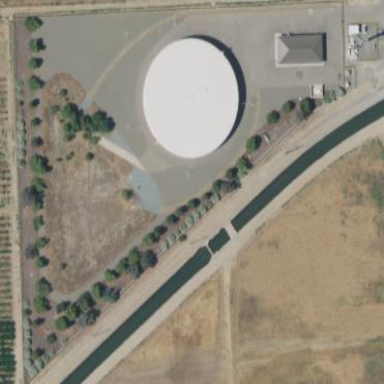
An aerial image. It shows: Water storage area.